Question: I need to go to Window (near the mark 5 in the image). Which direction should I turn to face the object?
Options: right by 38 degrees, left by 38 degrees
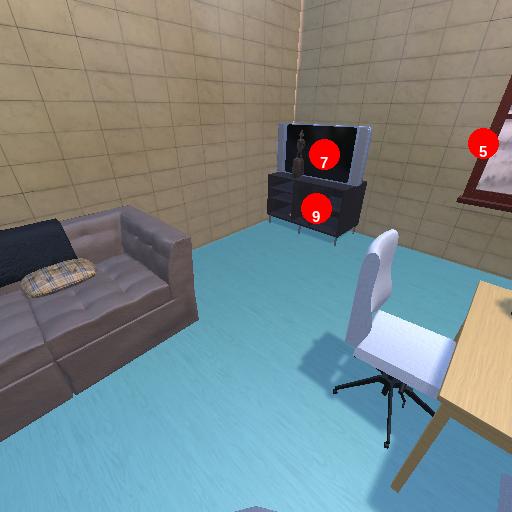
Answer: right by 38 degrees